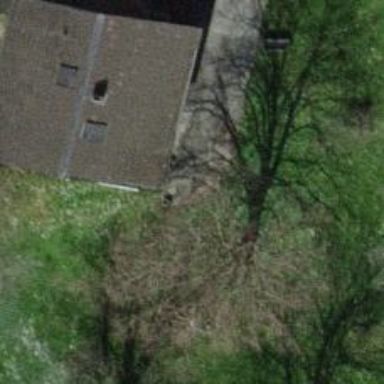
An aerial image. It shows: Detached building.